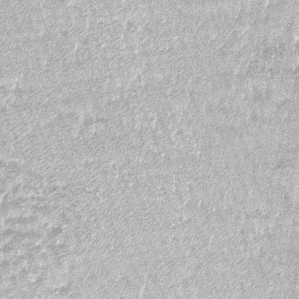
Label: frost